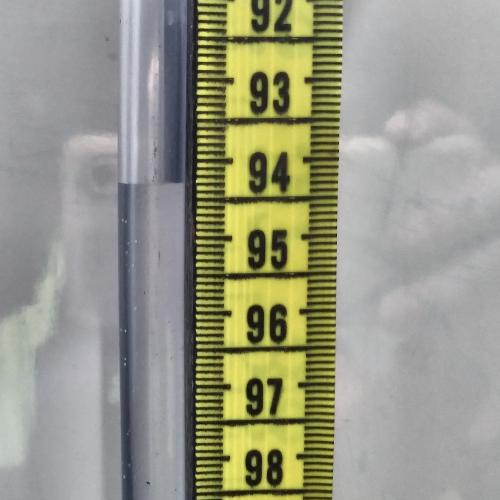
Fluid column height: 94.3 cm